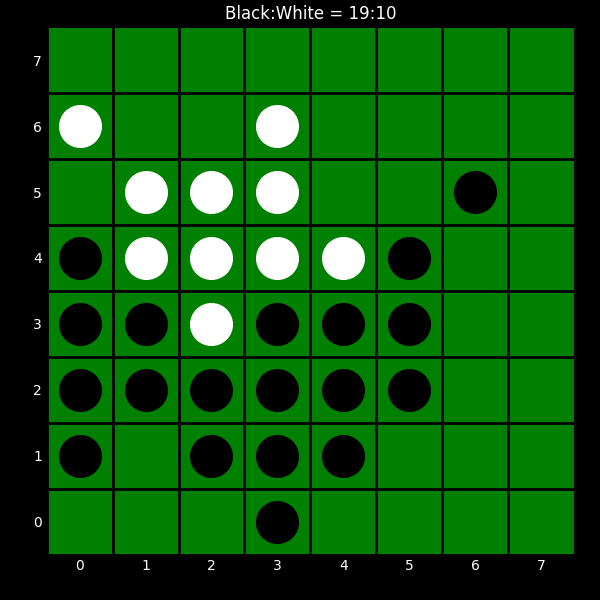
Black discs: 19
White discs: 10